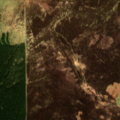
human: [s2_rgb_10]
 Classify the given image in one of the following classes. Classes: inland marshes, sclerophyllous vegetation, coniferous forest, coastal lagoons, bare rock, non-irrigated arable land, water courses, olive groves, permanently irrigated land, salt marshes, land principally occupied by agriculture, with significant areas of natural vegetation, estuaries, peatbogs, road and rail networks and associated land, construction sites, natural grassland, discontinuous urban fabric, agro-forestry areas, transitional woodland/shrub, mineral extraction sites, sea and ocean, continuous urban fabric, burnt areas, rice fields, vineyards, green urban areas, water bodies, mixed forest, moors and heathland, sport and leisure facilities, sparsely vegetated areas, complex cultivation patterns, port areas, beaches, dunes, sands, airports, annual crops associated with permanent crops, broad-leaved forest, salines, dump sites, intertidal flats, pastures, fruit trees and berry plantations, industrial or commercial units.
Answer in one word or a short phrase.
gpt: coniferous forest, moors and heathland, peatbogs